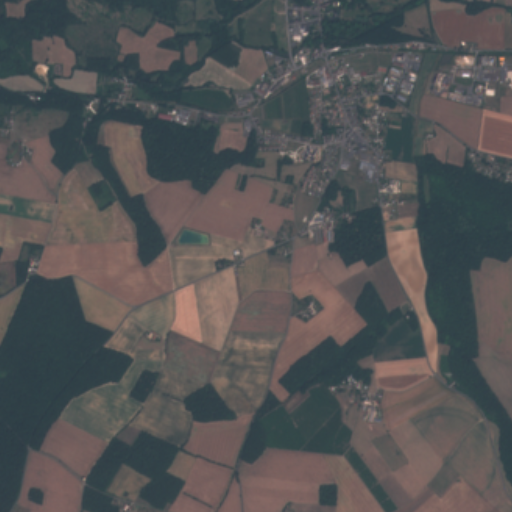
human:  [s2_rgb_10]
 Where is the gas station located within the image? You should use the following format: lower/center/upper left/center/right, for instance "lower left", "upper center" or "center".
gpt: The gas station is located in the upper center of the image.
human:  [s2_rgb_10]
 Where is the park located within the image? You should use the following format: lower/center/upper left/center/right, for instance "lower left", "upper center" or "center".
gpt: The park is located in the upper right of the image.
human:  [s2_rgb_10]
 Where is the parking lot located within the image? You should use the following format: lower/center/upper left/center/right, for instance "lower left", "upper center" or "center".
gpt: The parking lot is located in the upper right of the image.
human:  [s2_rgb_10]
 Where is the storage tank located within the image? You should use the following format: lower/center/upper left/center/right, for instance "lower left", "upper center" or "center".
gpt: The storage tank is located in the upper right of the image.
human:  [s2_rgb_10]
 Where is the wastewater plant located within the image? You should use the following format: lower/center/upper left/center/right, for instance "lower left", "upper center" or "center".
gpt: The wastewater plant is located in the upper center of the image.
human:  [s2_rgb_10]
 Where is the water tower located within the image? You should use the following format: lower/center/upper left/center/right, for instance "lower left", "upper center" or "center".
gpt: The water tower is located in the lower left of the image.
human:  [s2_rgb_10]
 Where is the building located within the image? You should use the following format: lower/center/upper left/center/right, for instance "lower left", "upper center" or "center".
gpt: There is no building in the image.